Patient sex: M
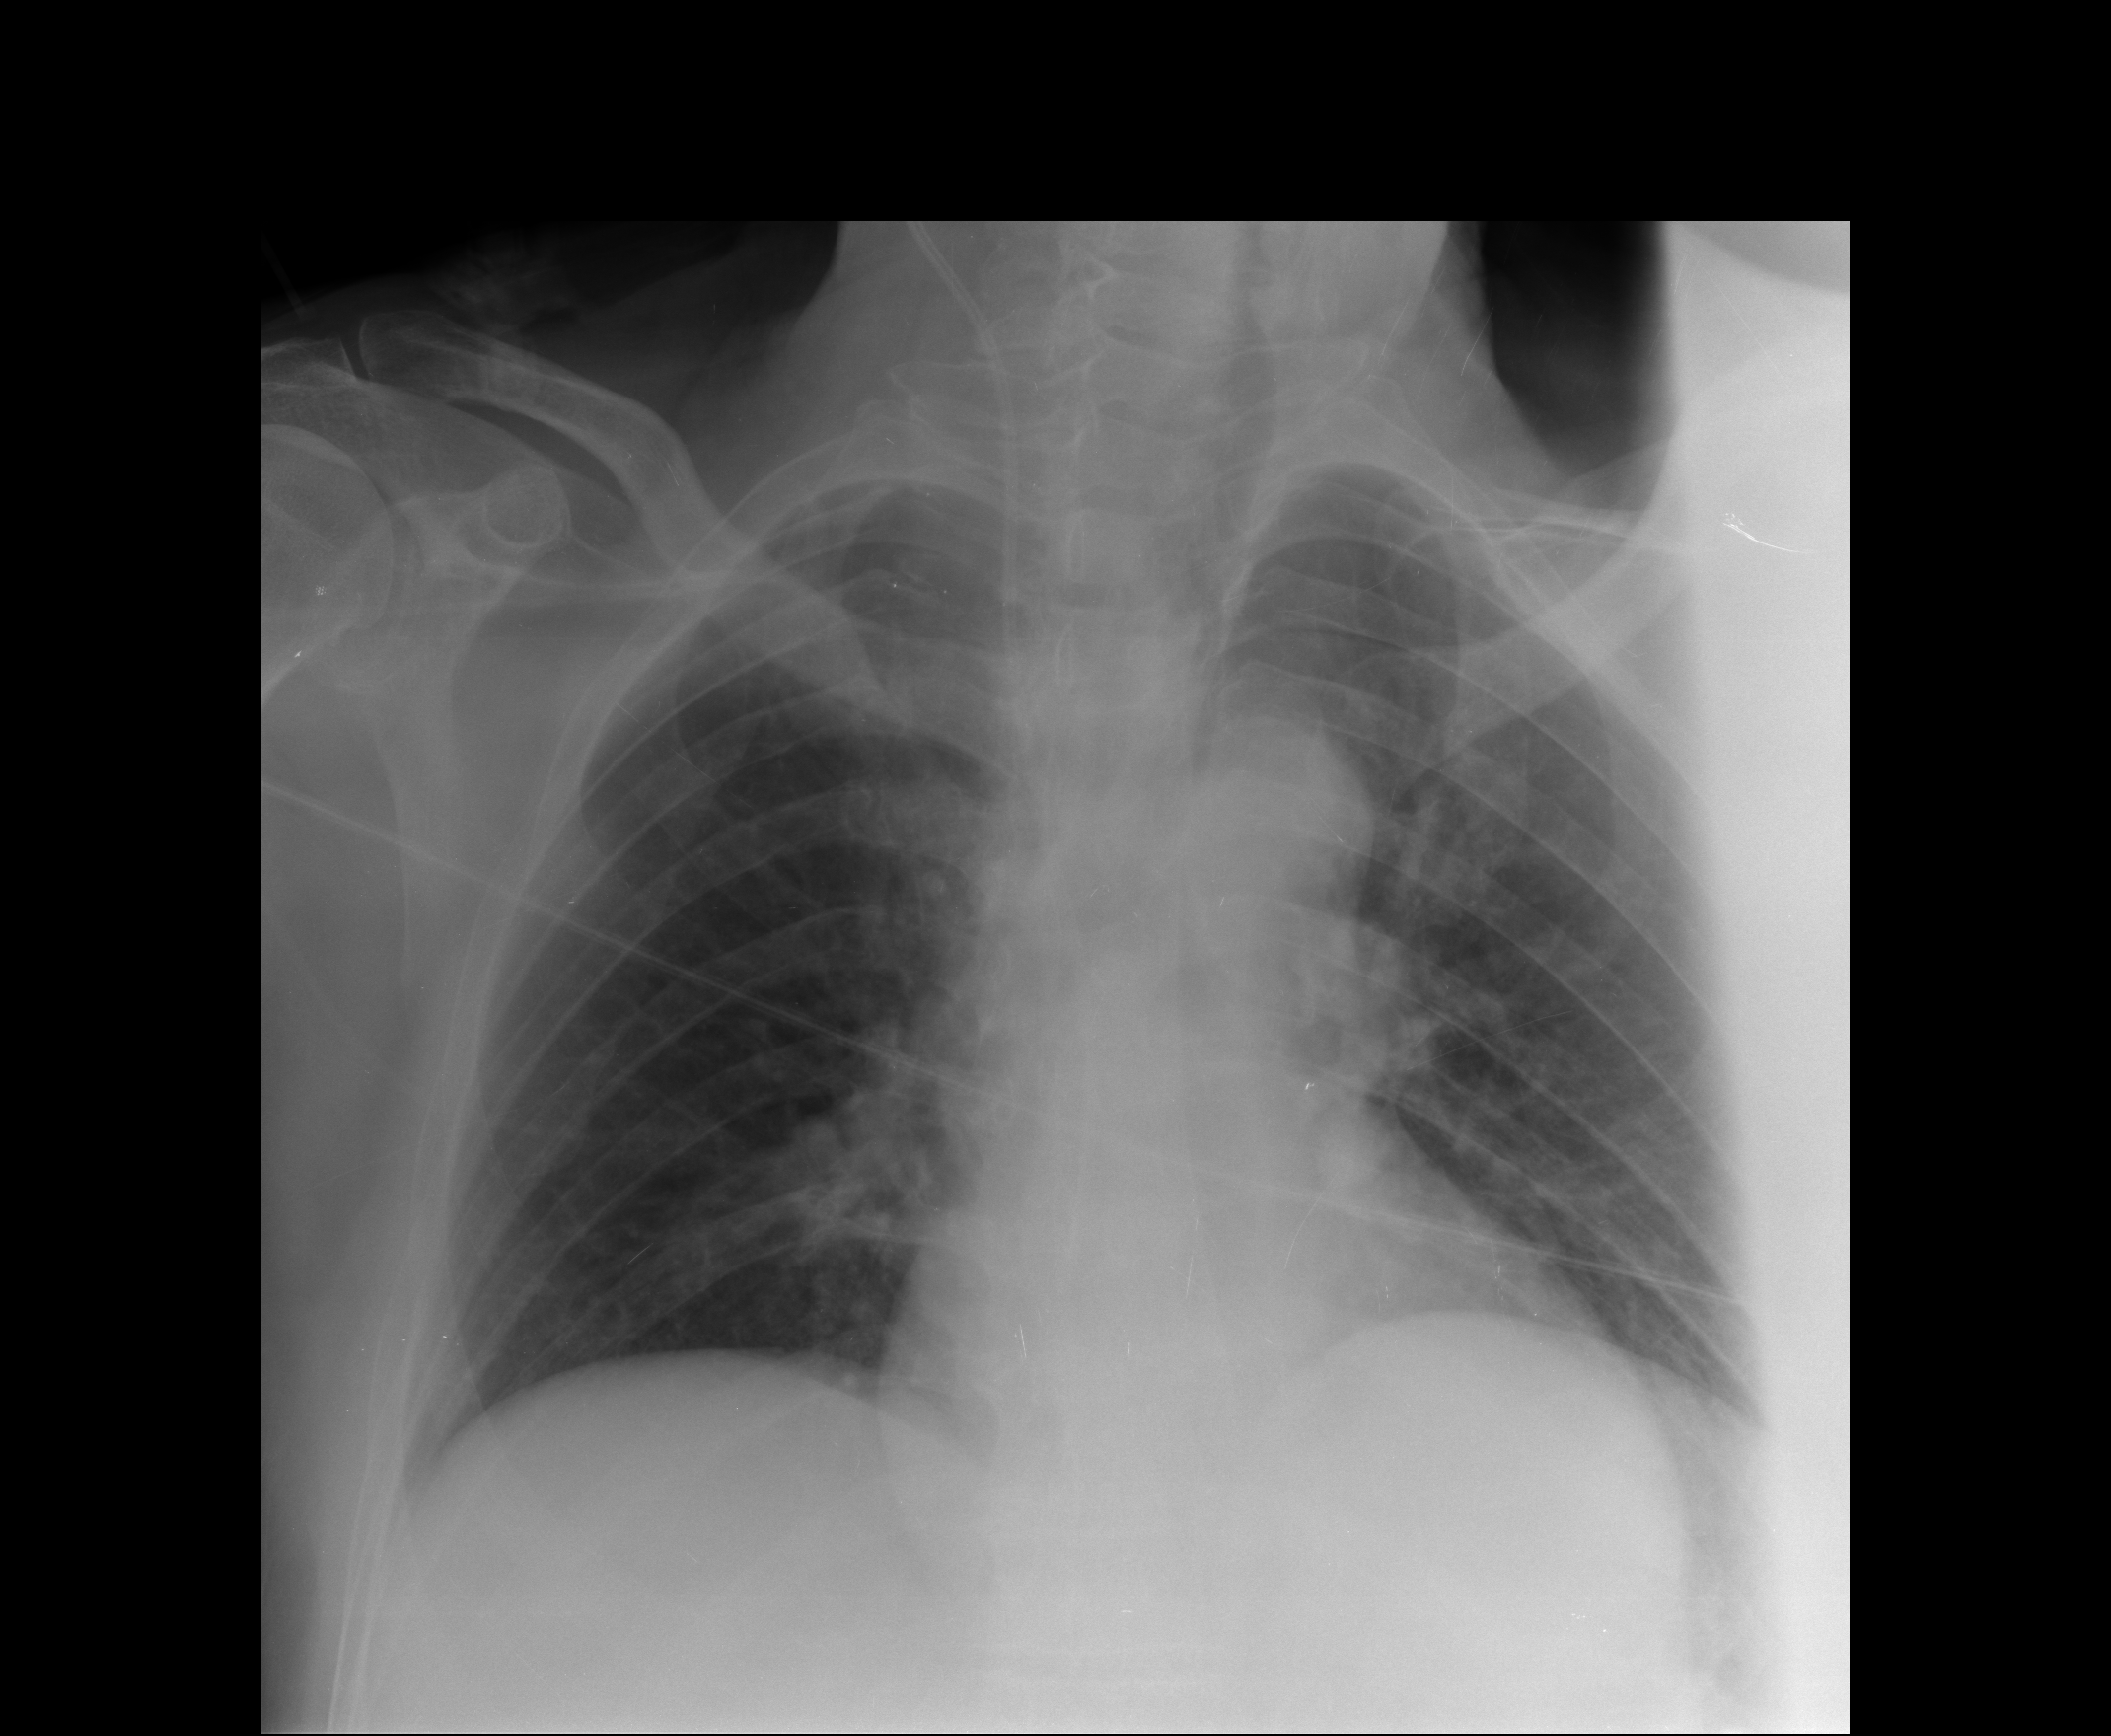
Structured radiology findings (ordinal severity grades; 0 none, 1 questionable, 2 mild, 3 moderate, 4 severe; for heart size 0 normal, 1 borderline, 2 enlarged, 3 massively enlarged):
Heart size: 0
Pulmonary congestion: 2
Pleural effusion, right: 0
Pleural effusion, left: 0
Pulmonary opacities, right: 0
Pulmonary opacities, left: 0
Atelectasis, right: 0
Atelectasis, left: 0